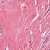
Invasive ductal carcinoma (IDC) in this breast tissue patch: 0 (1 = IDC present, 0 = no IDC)